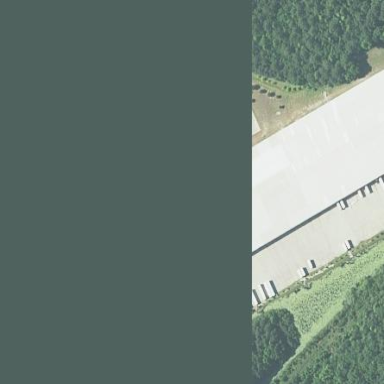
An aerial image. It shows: Warehouse.